Question: When using Fiddler for web debugging with Visual Studio, the vast majority of requests appear to be Visual Studio keepalive's which have nothing to do with development of the website.
I just discovered the "Filters" tab which includes: 'Show only if URL contains:', but I don't see anything like "Do not show if URL contains:"
Below is an image showing the traffic in question.

The contents of which resembles:
'''
GET /67e56dbd9660475b992bdb4884bf024c/arterySignalR/poll?transport=longPolling&connectionToken=AQAAANCMnd8BFdERjHoAwE%2FCl%2BsBAAAAA9mo0FfMdkuV%2FOrook6XLgAAAAACAAAAAAADZgAAwAAAABAAAACdwdngu4Q3YaxNPSSSB6SaAAAAAASAAACgAAAAEAAAAEpHLB83IL2dS4l5v3LvZ4woAAAAPAHEqYMxK%2Fwwk%2Be%2FEq3MMrbOM4ao8Nhip4toaFxOxM0ARXitnQCueRQAAADELXsi%2FlcBeN%2BcFxQKtcMb7Yvd3A%3D%3D&messageId=d-B39A7C95-E4%2C0%7CE7%2C4%7CE8%2C0&requestUrl=http%3A%2F%2Flocalhost%3A56602%2FReticleDatabase%3Fsubmit%3DSearch%26process%3D%26device%3D%26lev_no%3D999%26xadj%3Dtrue%26xadj%3Dfalse%26xmag1%3Dtrue%26xmag1%3Dfalse&browserName=Internet+Explorer&tid=8&callback=jQuery18206701631324945791_1391540298842&_=1391540397878 HTTP/1.1
Accept: application/javascript, */*;q=0.8
Referer: http://localhost:56602/ReticleDatabase?submit=Search&process=&device=&lev_no=999&xadj=true&xadj=false&xmag1=true&xmag1=false
Accept-Language: en-US
User-Agent: Mozilla/5.0 (compatible; MSIE 9.0; Windows NT 6.1; WOW64; Trident/5.0)
Accept-Encoding: gzip, deflate
Host: localhost:61010
Connection: Keep-Alive
'''
How can I filter (not display) this junk data in Fiddler?
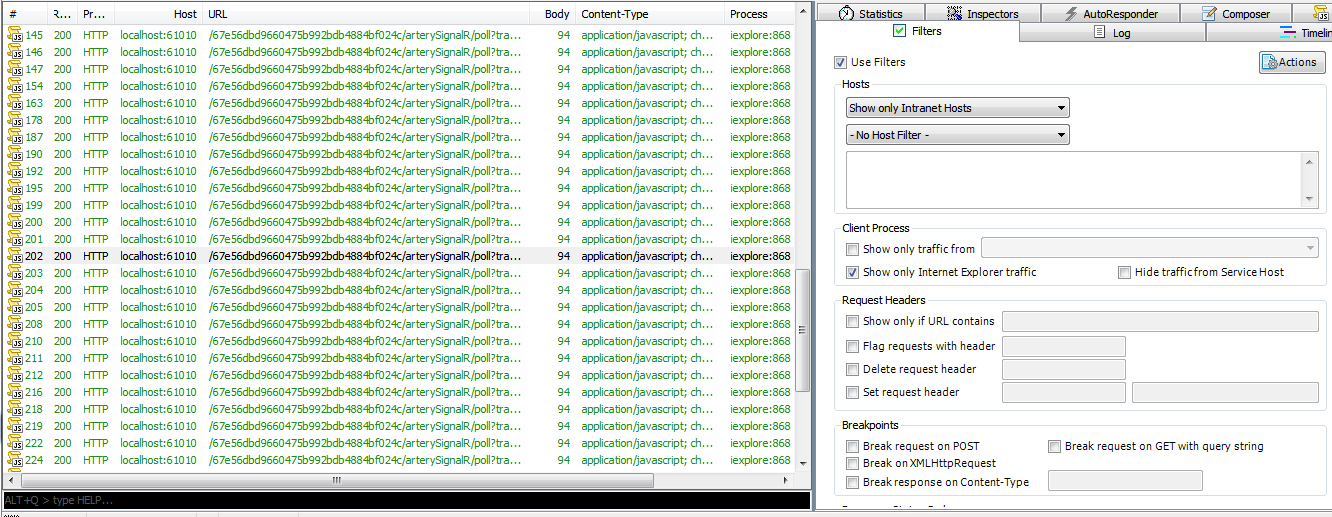
Answer: Fiddler offers ways to filter data. The most powerful mechanism is FiddlerScript. Click Rules > Customize Rules. Scroll to 'OnBeforeRequest' and add:
'''
if (oSession.urlContains("SignalR/poll?")) { oSession["ui-hide"] = "FiddlerScript hides signalR"; }
'''
Save the file.
(It's not entirely clear that SignalR's longPolling requests really have "nothing to do with development of the website", but if you don't want to see them, they're easily hidden.)
Incidentally, the next build of Fiddler's Filters tab will include a option. Thanks for the suggestion.